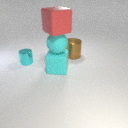
large red rubber cube above large cyan rubber sphere